Question: I have the HTML template resource "steg3rad.html" stored in my appcache manifest. In my javascript file I fetch the template file using an jQuery AJAX GET request. Sometimes jQuery adds a callback parameter to the GET request. This results in Chrome not managing to load the resource from the appcache, see screenshot below. This causes errors in my pages.

Why can Chrome/the appcache not handle the parameters?
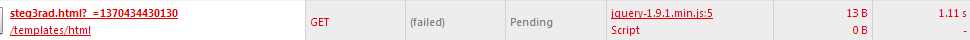
Answer: It looks like the Ajax cache option is set to false.
I think the whole point with the callback parameter we see in the screenshot is to make each call unique, and there is little point in caching something that is always unique. (Read more about the cache option in the <URL>
So, essentially you're telling the browser to cache something in one place (the appcache manifest) and you're telling it to not cache that same thing in another place (the ajax request). Maybe you get the behavior you want if you remove the ambiguity by setting the Ajax cache option to true?